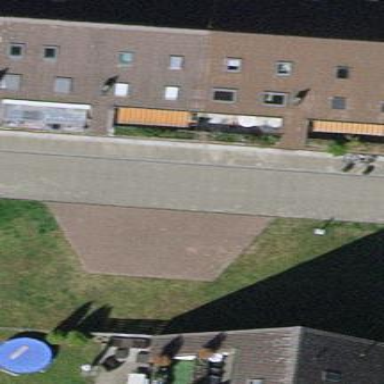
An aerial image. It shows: Terrace building.